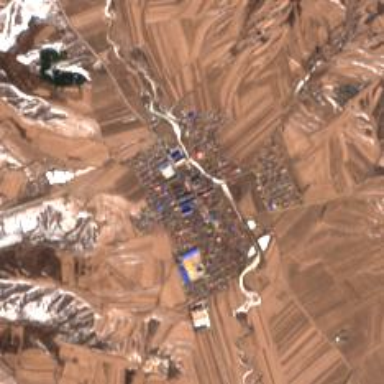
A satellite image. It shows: Ethnic township within town.